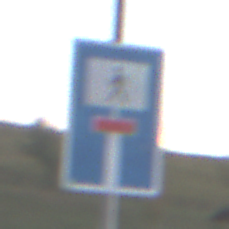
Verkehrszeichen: SackgasseFussgaengerDurchlaessig
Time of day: SunriseSunset
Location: Outdoor (RoadRail)
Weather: PartlyCloudy
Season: NotSpecified
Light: Natural